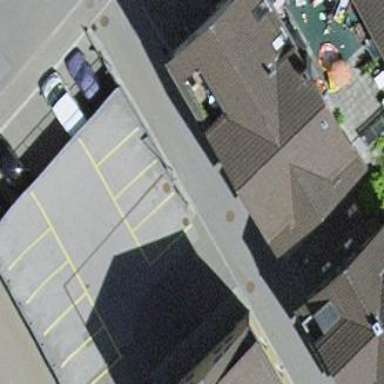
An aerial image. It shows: Rooftop parking area.